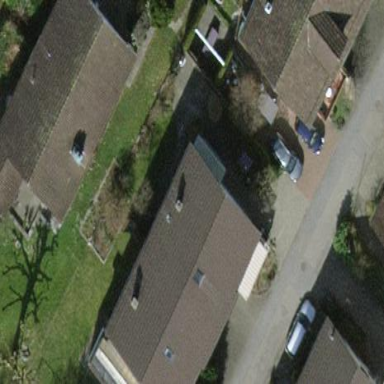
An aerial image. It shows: Semi-detached house.